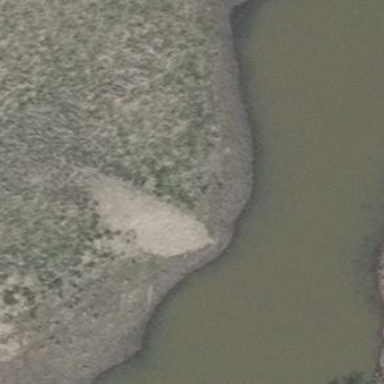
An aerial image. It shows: Natural oxbow water feature.